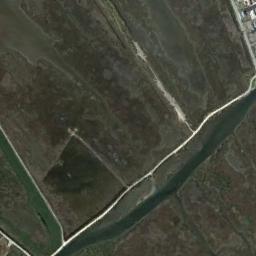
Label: wetland